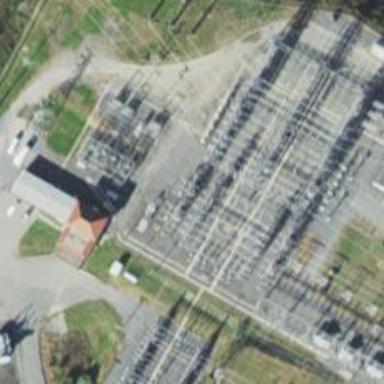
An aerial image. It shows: Switch for power supply.